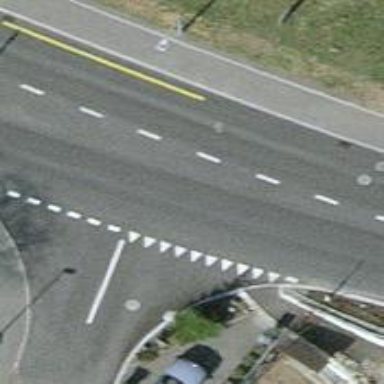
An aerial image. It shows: Tertiary road.